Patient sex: M
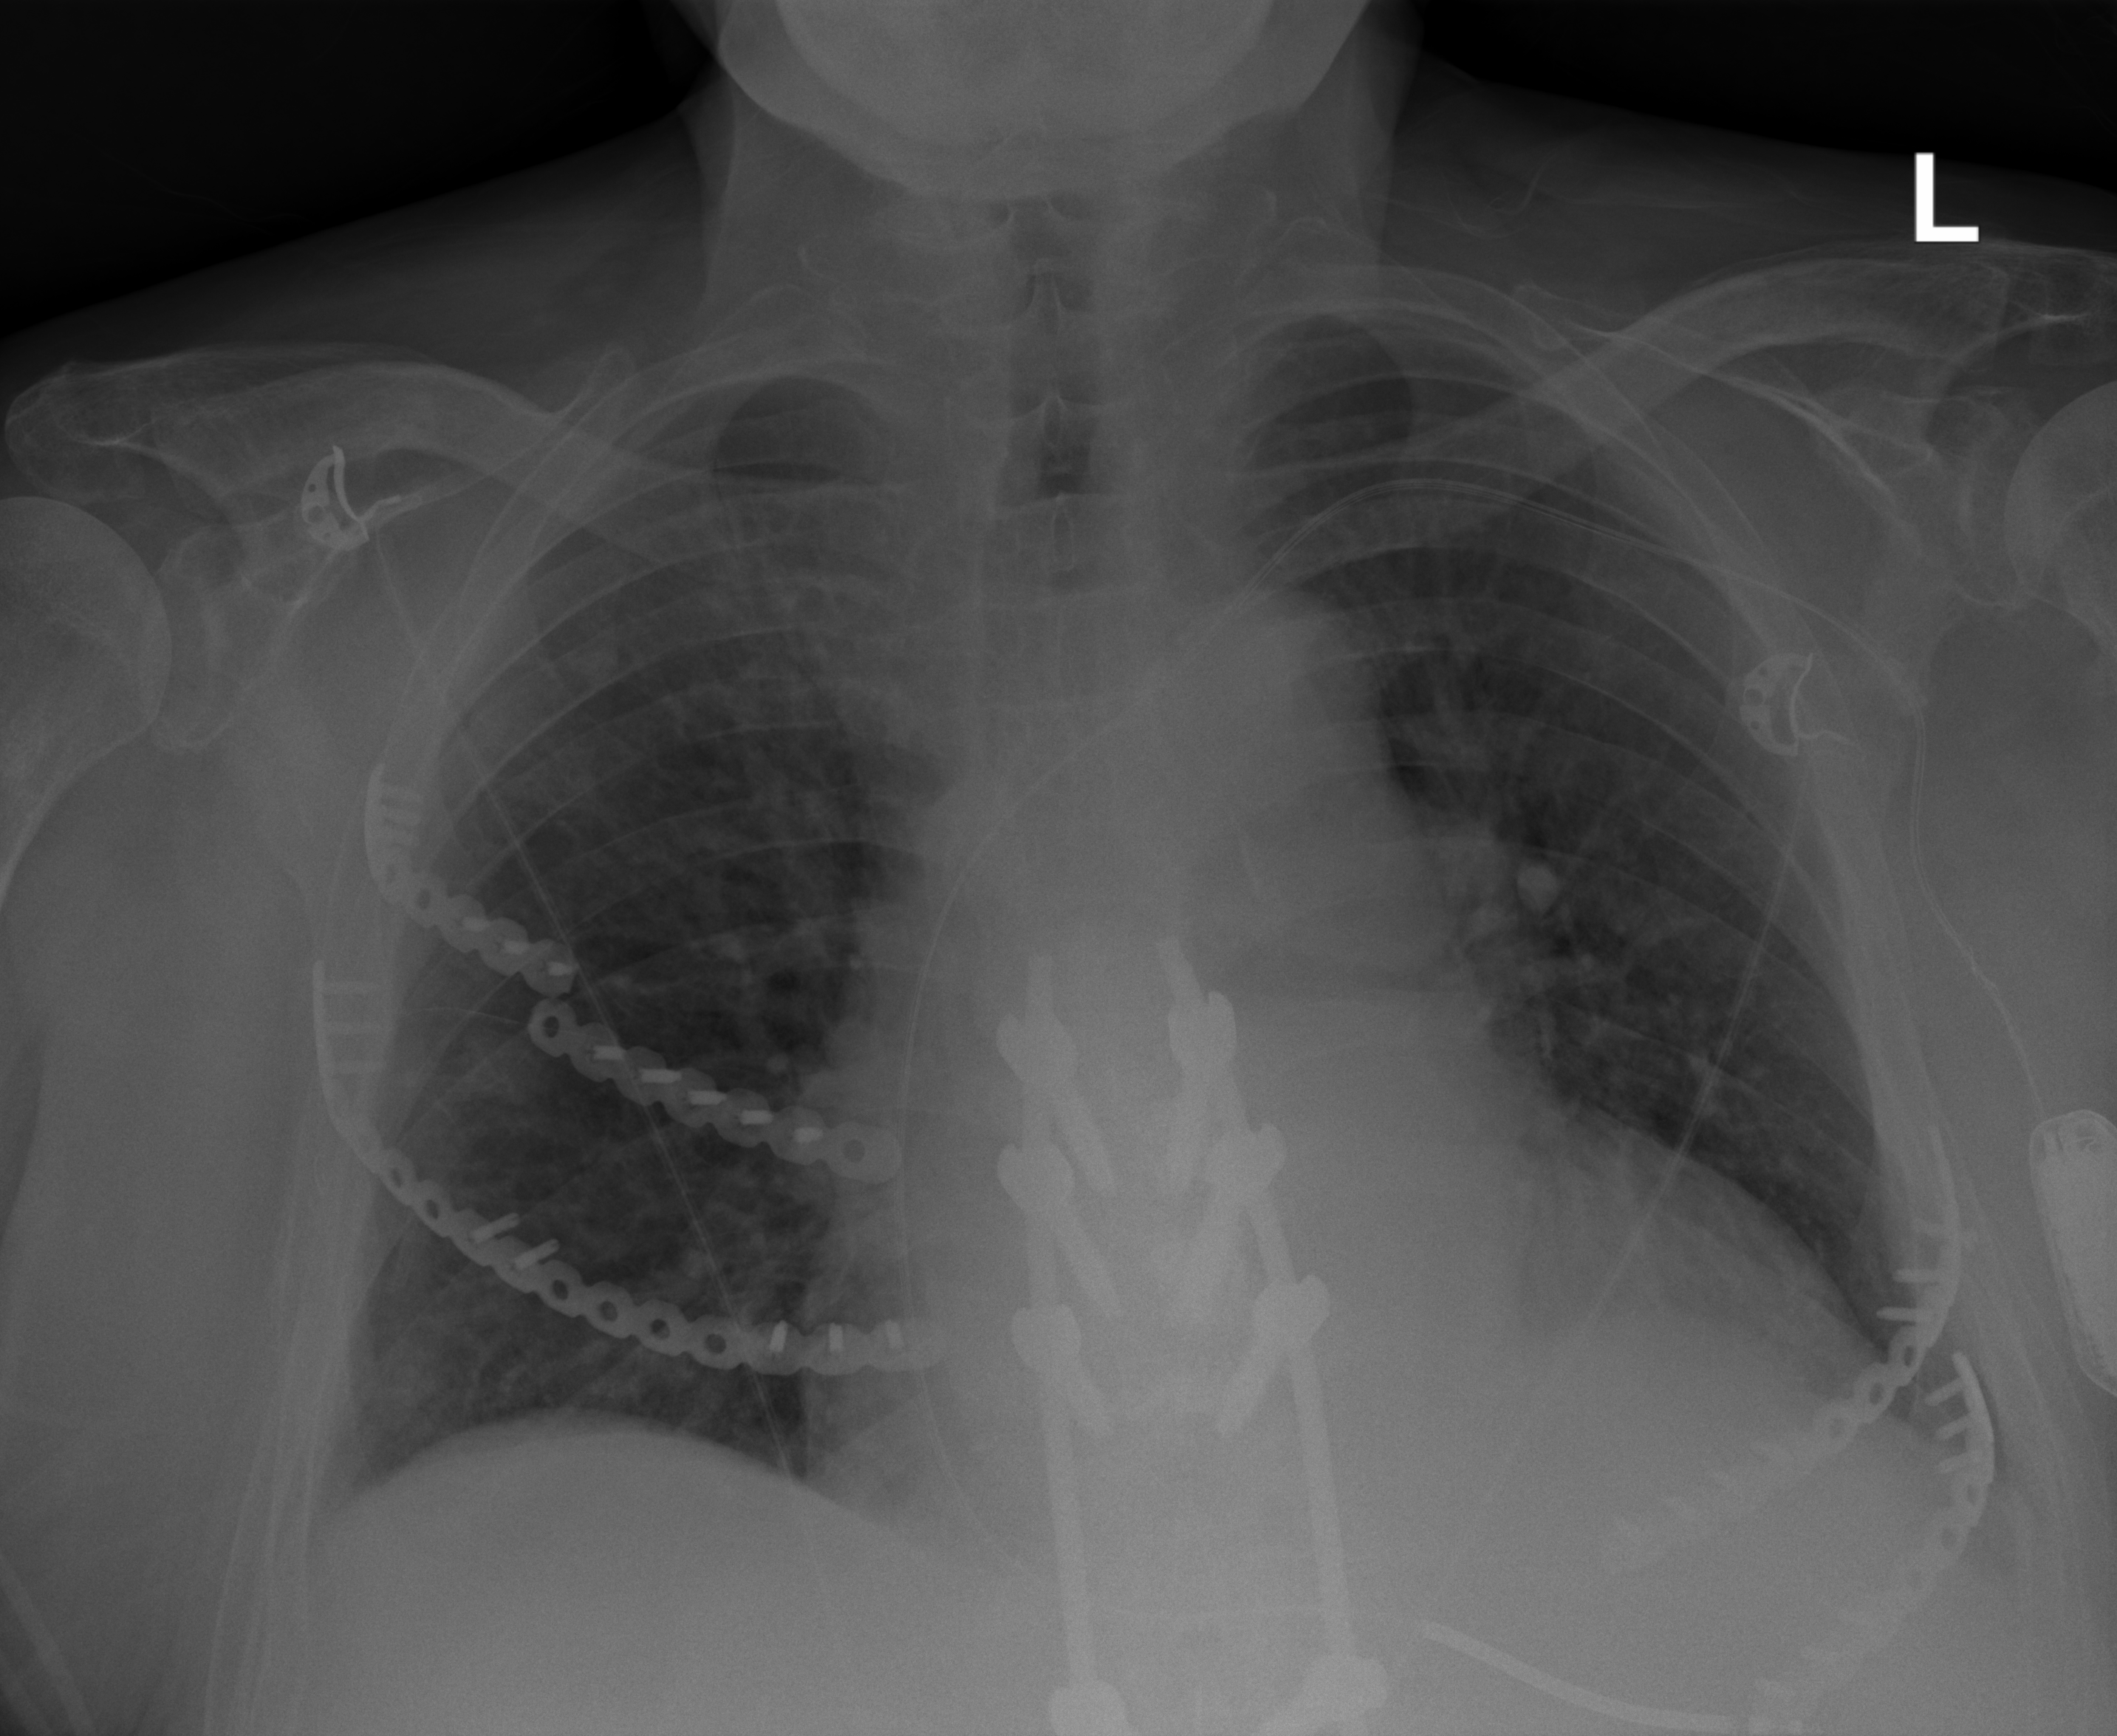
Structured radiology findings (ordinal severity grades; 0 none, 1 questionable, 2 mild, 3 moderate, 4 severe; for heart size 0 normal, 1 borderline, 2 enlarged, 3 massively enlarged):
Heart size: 2
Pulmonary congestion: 0
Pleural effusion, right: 0
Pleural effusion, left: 0
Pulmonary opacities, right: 2
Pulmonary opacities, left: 0
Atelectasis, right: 2
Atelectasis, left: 0